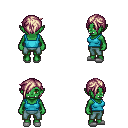
a pixel art fantasy rpg character, female body template, orc, green skin, teal pirate shirt, teal pants, white blonde pixie cut hairstyle, white slippers, four views (front, back, left, right), 2x2 character sprite sheet, small pixel art, hard edges, no anti-aliasing